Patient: sex F, age 54
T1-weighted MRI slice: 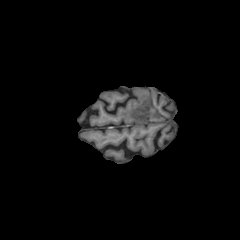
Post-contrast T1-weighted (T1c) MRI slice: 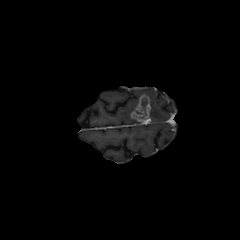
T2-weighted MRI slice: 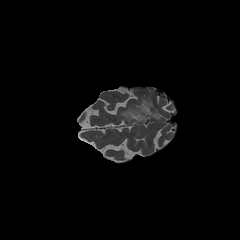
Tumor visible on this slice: yes
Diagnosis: Glioblastoma, IDH-wildtype
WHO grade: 4